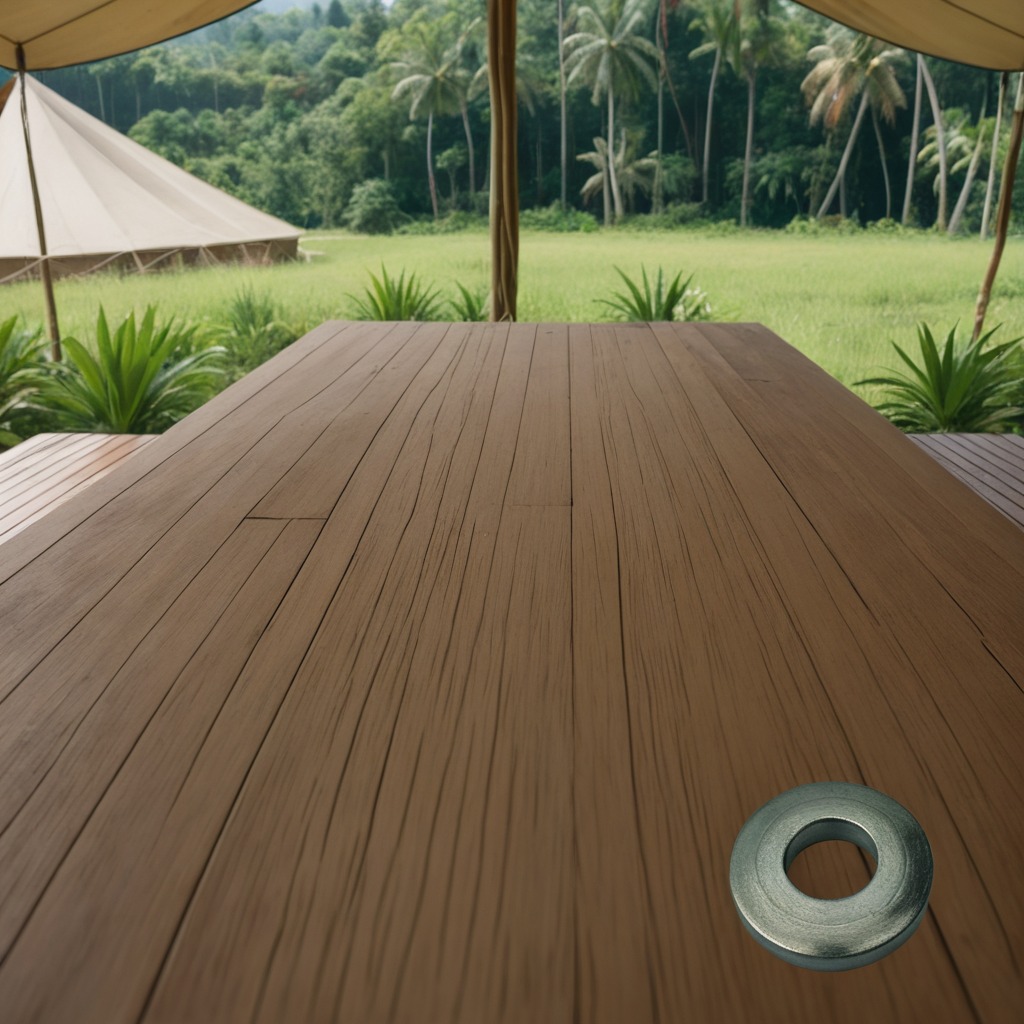
A flat metal washer is lying on the wooden table.